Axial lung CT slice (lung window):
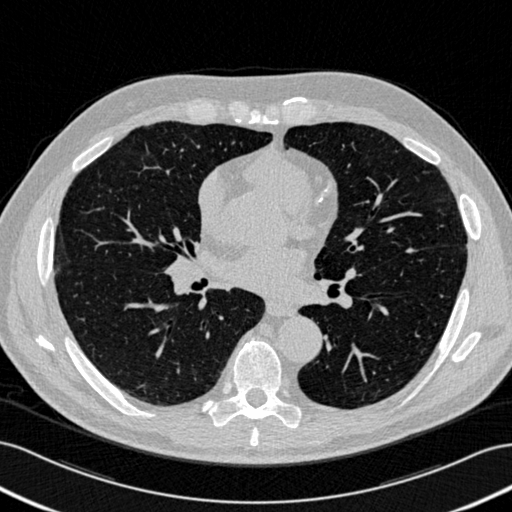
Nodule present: no